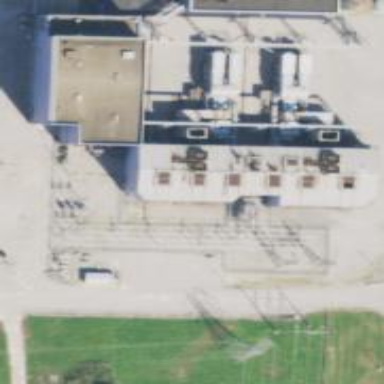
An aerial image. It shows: Gas turbine power generator.